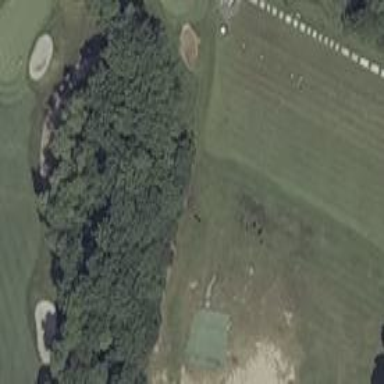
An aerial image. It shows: Golf tee.